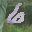
Label: 6